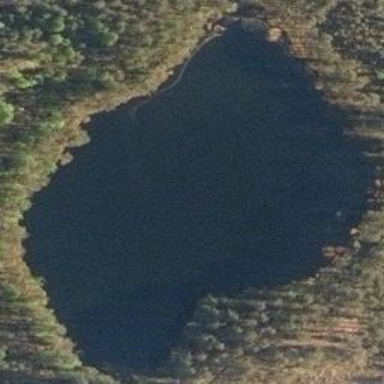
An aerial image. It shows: Lake with natural water.